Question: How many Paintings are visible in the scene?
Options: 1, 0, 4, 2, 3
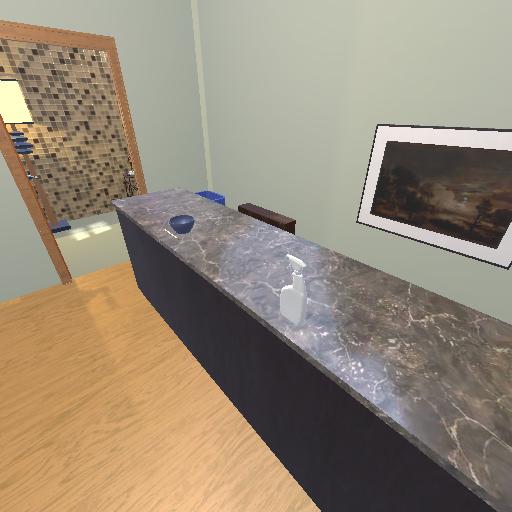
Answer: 1